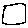
Label: square